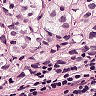
Metastatic tissue present: yes